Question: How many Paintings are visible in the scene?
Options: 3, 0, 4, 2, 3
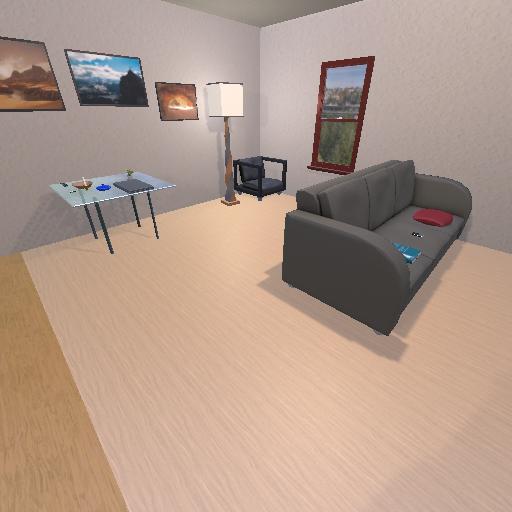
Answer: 3